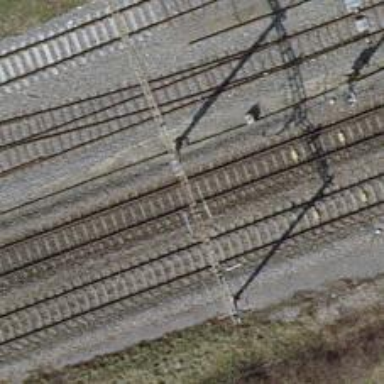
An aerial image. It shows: Catenary mast for power lines.